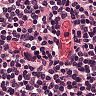
Metastatic tissue present: no